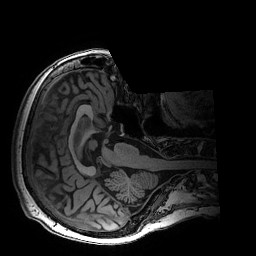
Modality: T1w
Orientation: axial
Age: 66
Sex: female
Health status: healthy
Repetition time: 2.53 s
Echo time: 0.0034 s